Question: I'm trying to build my own custom dropdown menu that should remember it's vertical position like a normal '<select>' tag. The dropdown works fine already there is just this little thingy I want to improve.
'''
<div class="select width210" id="sortby1">
<ul>
<li class="option darr" title="all">show all</li>
<li class="option" title="published">published only</li>
<li class="option" title="unpublished">private only</li>
</ul>
</div>
'''
'''
/**
* Select Boxes
*
*/
var currentSelectDiv = null;
$('.select ul li.option').click(function(e) {
//storing the id attribute
currentSelectDiv = $(this).parents("div.select").attr("id");
$(this).siblings().toggle().removeClass('darr');
$(this).addClass('darr');
});
$(document).click(function(e) {
$('.select ul li.option').each(function() {
// check IDs to make sure only closing other lis
if( $(this).parents("div.select").attr("id") !=
currentSelectDiv) {
if ( !$(this).is(":hidden" ) ) {
$(this).not('.darr').toggle();
}
}
});
currentSelectDiv = null;
});
'''
The problem is I can't actually explain the thing without referencing to a live example.
<URL>
As you can see the dropdown works like a charm. It behaves like an actual drop down where the 'li.option''s are actually dropping DOWN. However I don't want them to dropdown but remain its vertical position just like the actual 'select' field underneath. If you select a option further down in the select field the vertical position of the select stays intact - so the options are not actually dropping down but just appear in a layer above.
Any idea how I can achieve the same thingy with my own select.ul's ?
Thank you for your help.
edit:

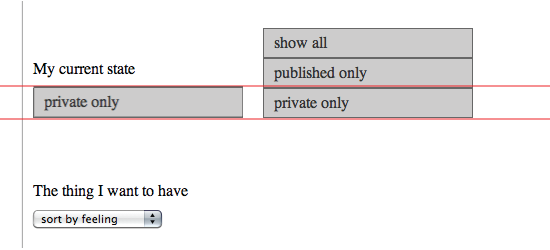
Answer: Well it's a start anyhow... fundamentally, you are trying to perform an action that a select box does without mimicking the structure of a select. You need a dummy first option that just displays the selected option.
<URL>
### Edit
Aaaaaand option two:
'''
if($(this).siblings().is(":hidden"))
$(this).parent().css({marginTop:"-" + currentSelectElement .index() * 32 + "px"});
else
$(this).parent().css({marginTop:"-" + 0 + "px"});
...
$(this).parent().css({marginTop:"-" + 0 + "px"});
'''
<URL>